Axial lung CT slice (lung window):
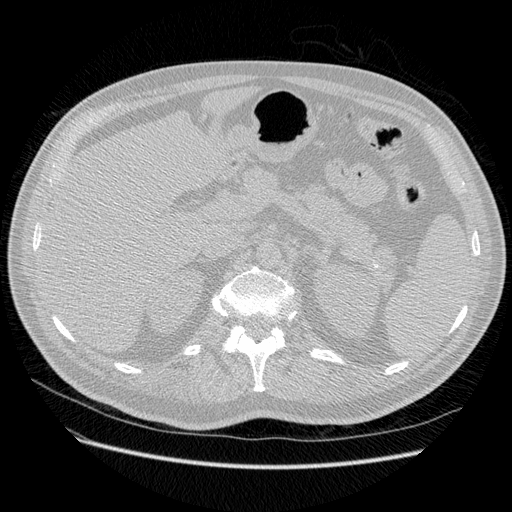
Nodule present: no